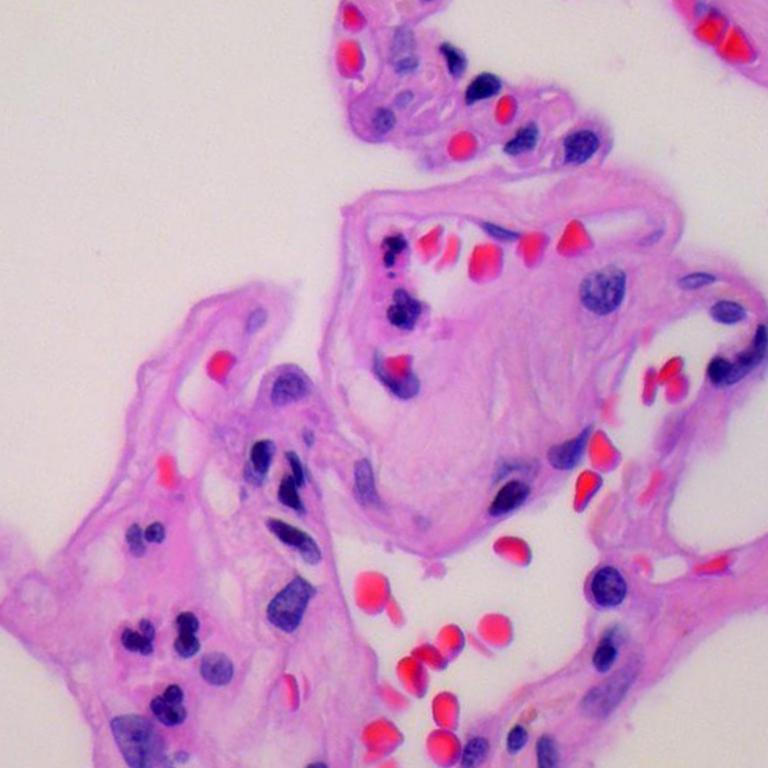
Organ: lung
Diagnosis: benign